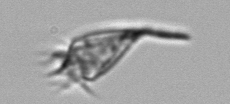
Label: Paratontonia_gracillima